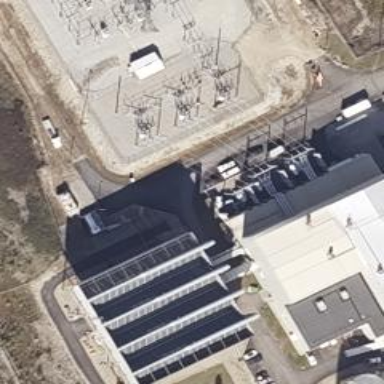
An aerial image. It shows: Switch for power supply.